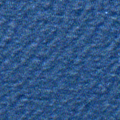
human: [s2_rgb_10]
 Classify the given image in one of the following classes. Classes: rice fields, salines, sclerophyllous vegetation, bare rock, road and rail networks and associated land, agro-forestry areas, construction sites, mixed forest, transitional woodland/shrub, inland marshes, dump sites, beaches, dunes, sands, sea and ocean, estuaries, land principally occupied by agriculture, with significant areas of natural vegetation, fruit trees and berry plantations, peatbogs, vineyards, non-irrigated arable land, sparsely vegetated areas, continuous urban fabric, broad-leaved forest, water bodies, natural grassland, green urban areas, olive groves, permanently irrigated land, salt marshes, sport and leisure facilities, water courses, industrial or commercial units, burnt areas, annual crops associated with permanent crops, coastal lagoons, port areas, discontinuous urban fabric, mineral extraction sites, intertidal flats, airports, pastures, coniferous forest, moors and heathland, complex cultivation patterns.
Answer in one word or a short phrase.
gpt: sea and ocean